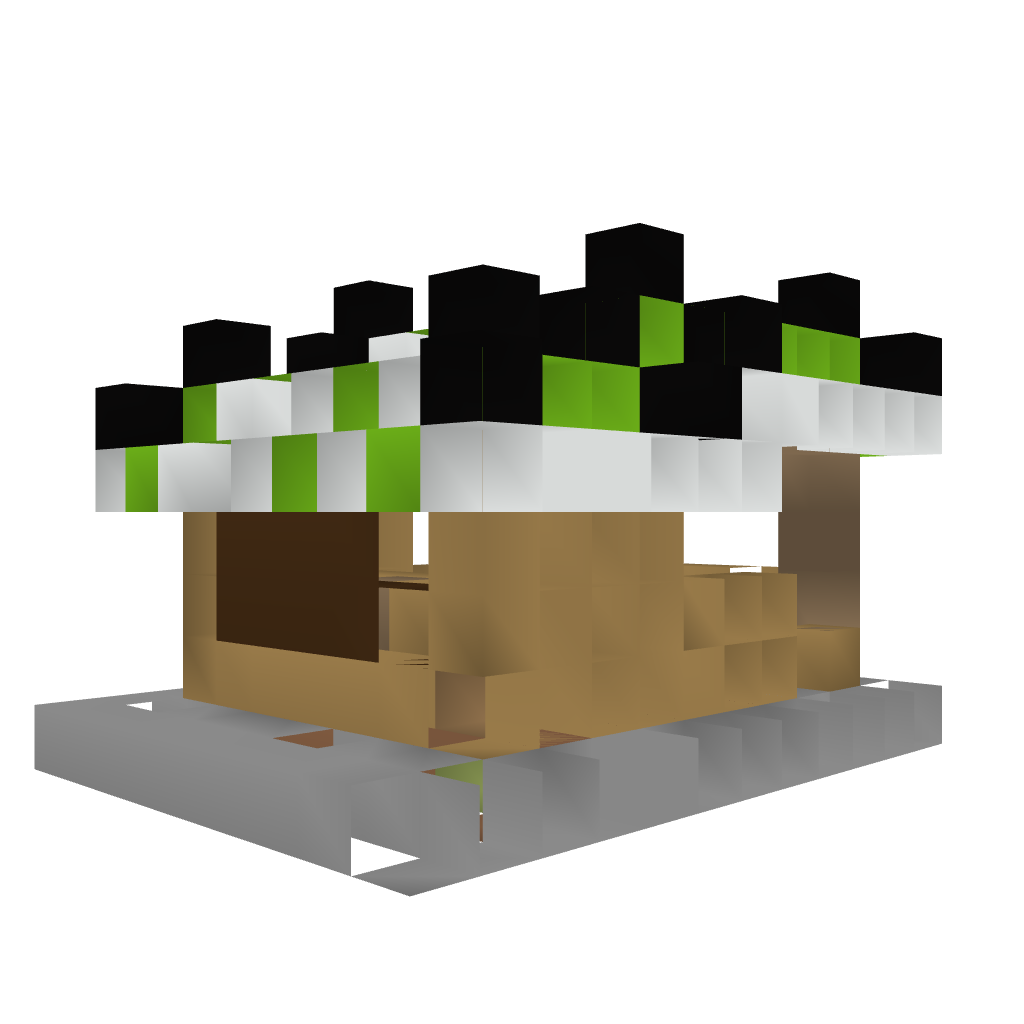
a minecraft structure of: Carnival Games #1 (Knock Down the Bottles)